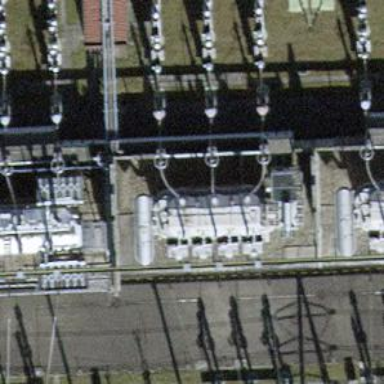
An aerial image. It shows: Insulator used in power systems.